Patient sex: F
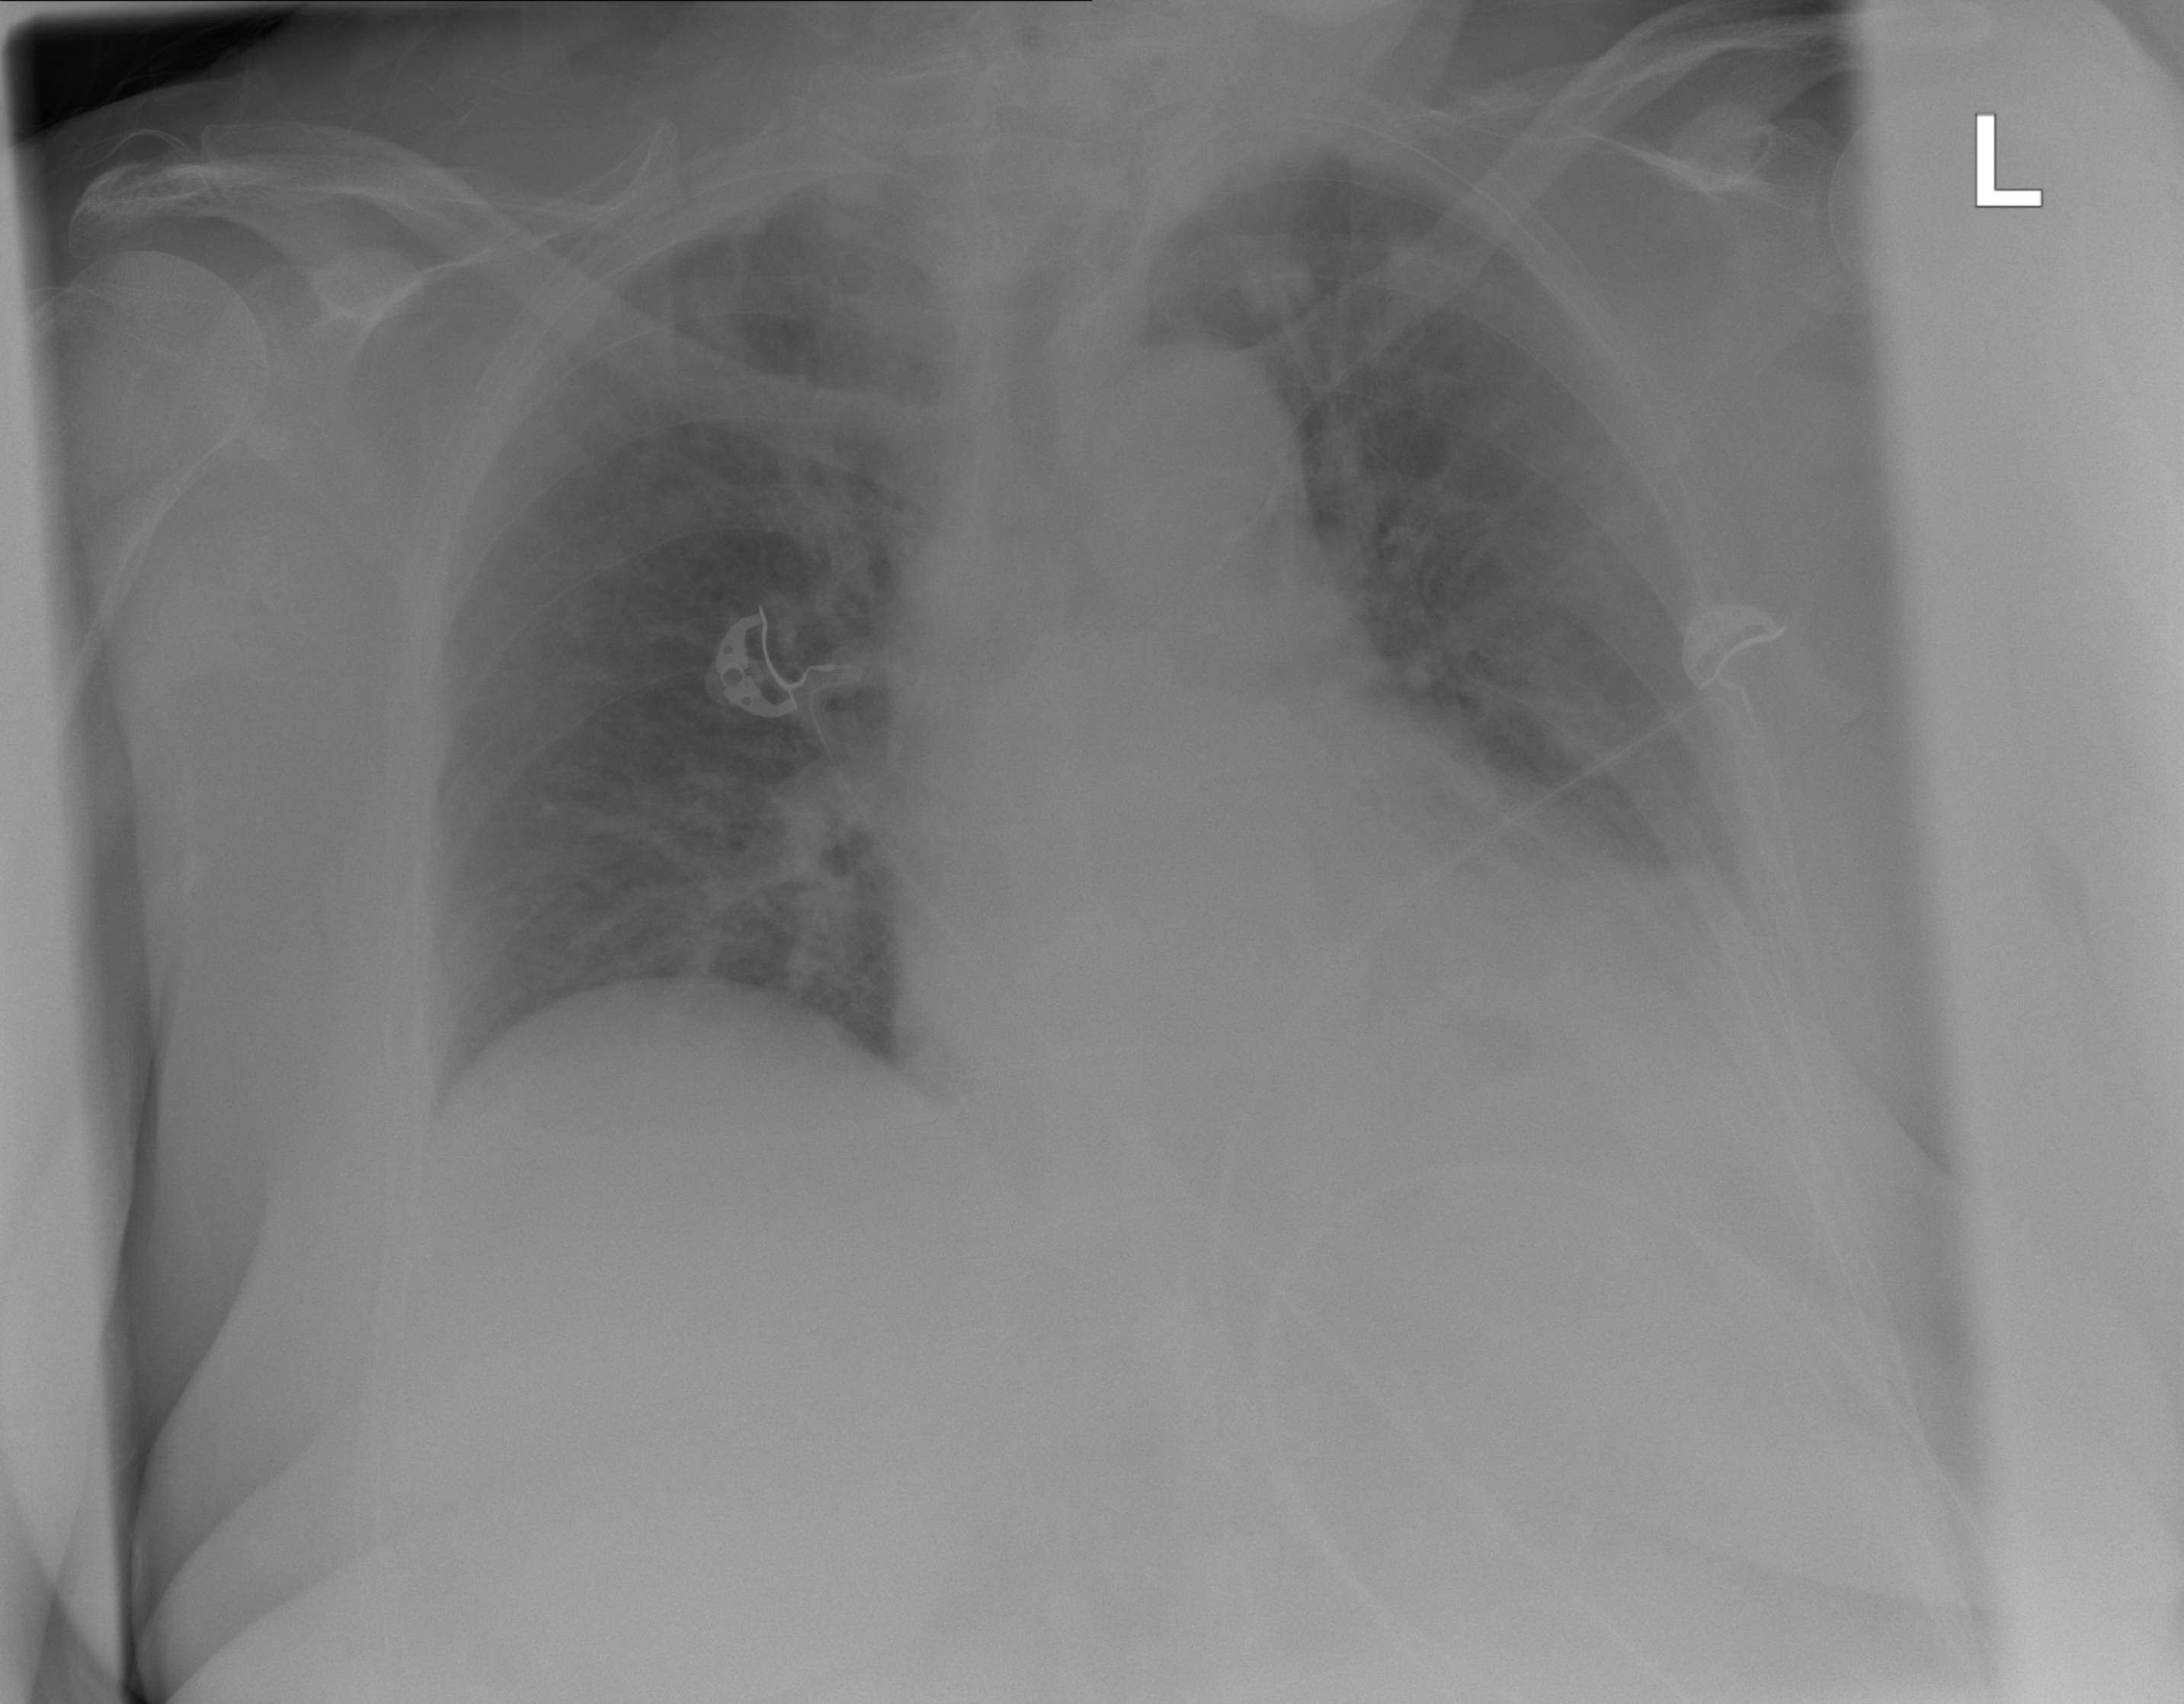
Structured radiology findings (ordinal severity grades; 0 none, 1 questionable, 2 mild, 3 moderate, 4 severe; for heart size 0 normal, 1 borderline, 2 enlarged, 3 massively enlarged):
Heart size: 2
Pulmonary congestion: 2
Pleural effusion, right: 0
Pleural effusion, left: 2
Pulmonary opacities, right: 1
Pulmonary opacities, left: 0
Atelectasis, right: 2
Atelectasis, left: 2